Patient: sex M, age 75
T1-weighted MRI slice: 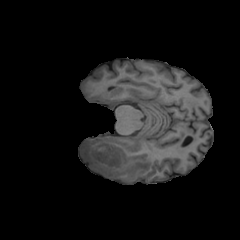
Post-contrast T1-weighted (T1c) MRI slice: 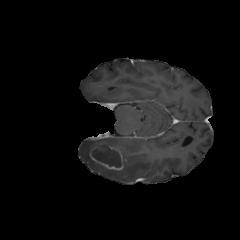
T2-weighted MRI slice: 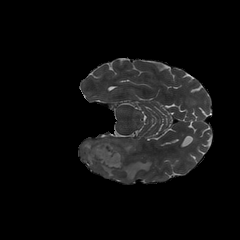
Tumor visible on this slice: yes
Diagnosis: Glioblastoma, IDH-wildtype
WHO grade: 4